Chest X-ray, AP view. Patient: 66 years old, sex M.
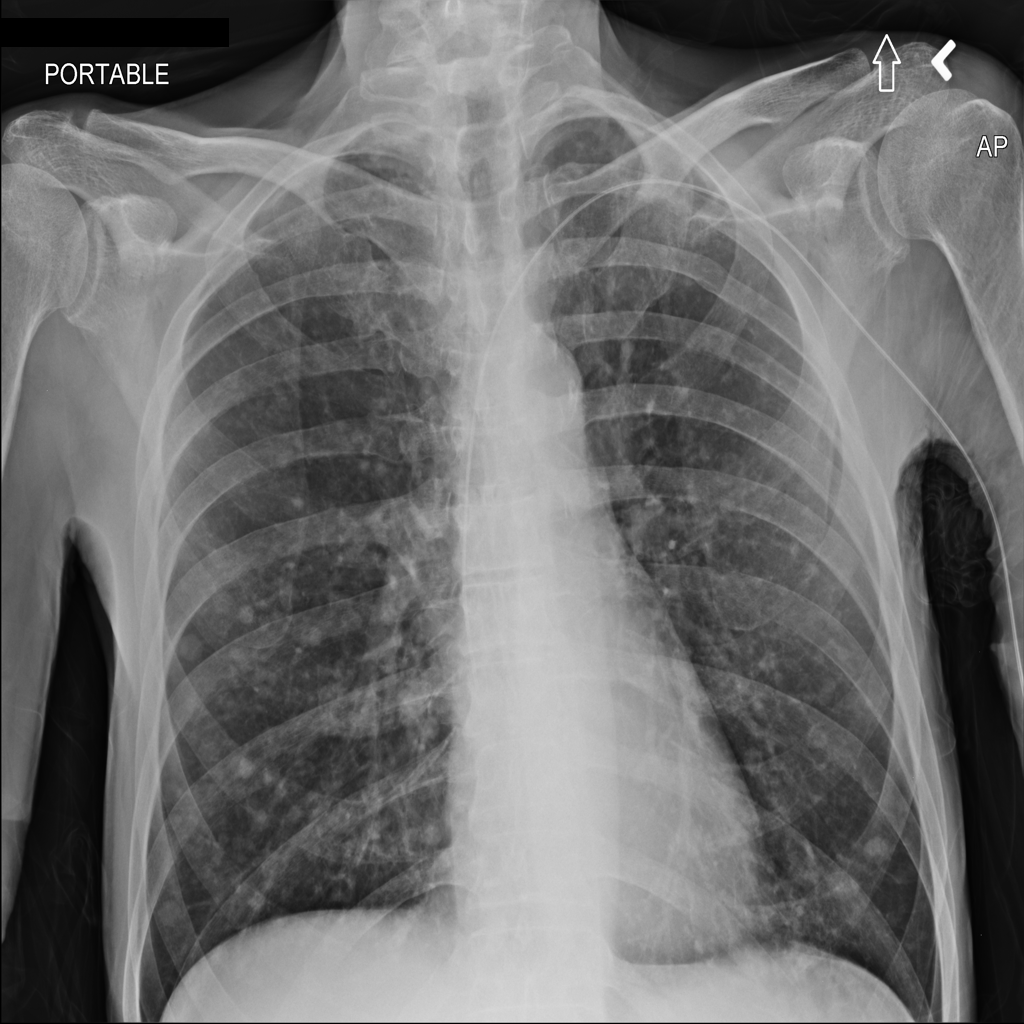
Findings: Nodule